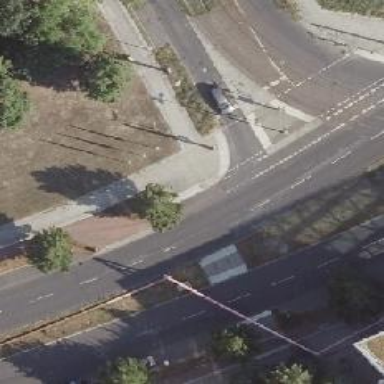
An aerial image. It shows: Unmarked crossing on the road.